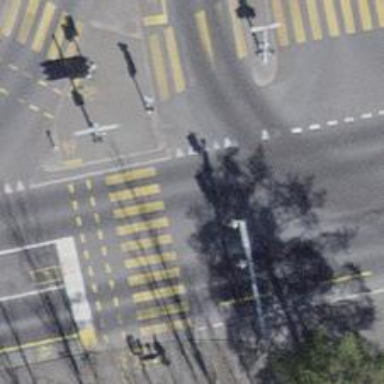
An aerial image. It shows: Road crossing with traffic signals.